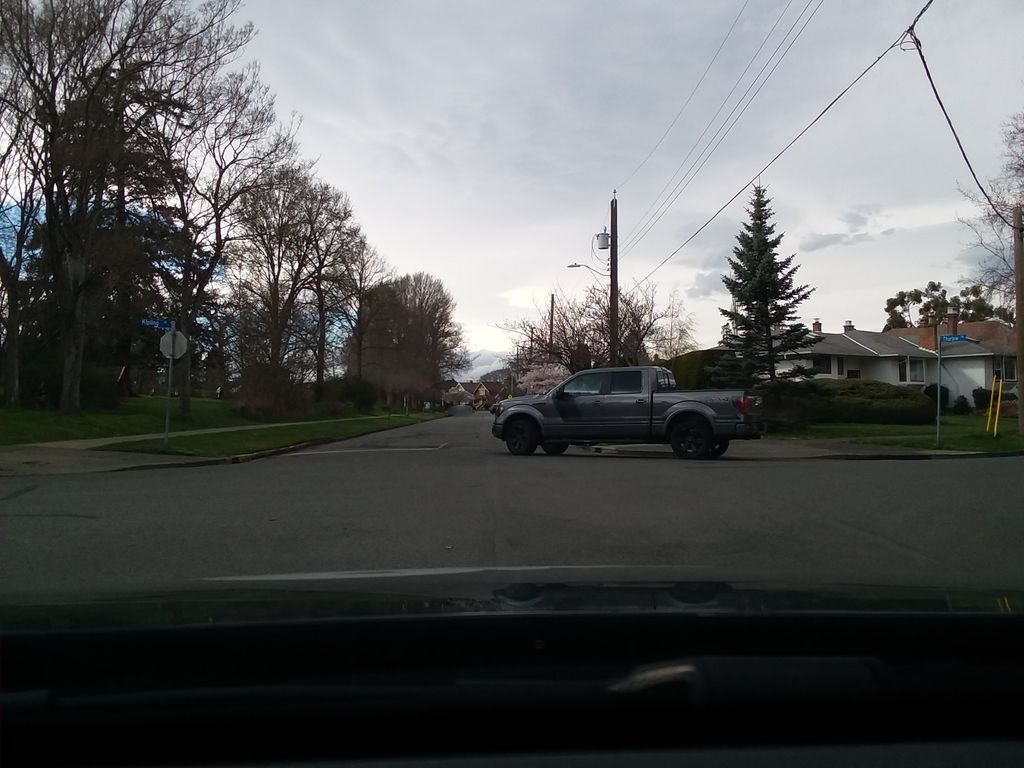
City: victoria